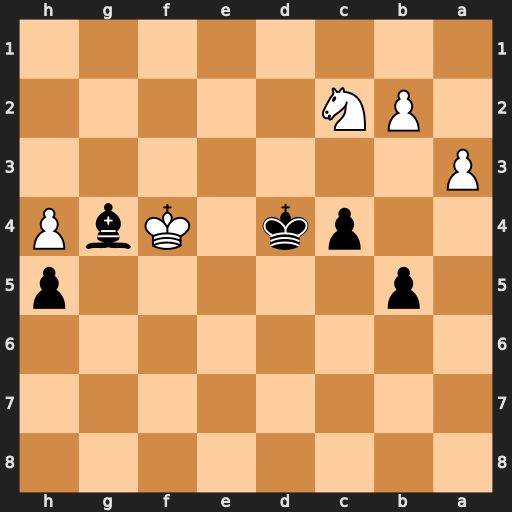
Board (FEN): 8/8/8/1p5p/2pk1KbP/P7/1PN5/8
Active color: b
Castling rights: -
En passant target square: -
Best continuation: Kd3 Nb4+ Kd2